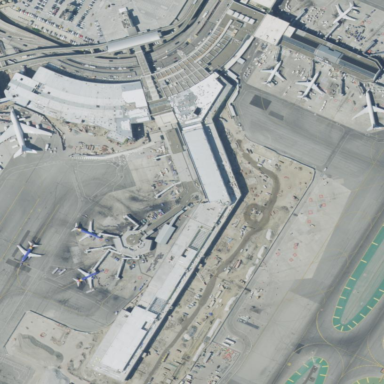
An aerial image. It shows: Airport terminal building.